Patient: sex M, age 76
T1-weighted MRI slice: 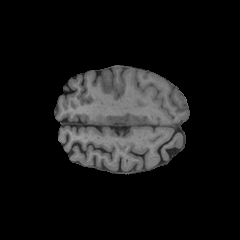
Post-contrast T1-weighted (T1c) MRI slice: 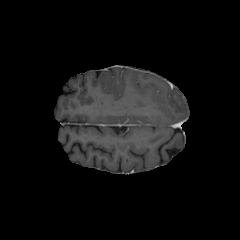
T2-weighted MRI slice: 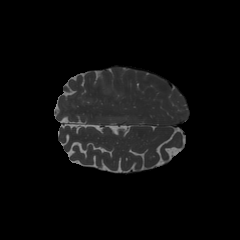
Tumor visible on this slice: no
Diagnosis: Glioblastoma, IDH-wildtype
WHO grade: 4